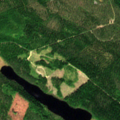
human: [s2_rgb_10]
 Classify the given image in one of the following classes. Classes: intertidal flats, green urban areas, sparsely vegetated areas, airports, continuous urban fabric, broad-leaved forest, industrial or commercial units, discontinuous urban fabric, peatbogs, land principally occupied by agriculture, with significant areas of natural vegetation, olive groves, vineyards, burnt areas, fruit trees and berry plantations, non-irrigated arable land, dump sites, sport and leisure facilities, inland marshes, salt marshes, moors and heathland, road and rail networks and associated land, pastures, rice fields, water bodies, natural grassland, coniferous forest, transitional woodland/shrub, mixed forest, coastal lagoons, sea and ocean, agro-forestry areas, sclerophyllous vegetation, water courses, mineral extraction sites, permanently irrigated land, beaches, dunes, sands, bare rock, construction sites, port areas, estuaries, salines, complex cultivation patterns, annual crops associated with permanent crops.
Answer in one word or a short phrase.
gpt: coniferous forest, mixed forest